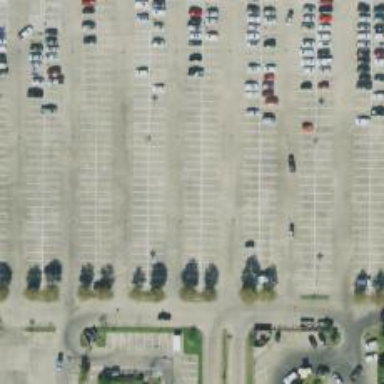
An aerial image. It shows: Parking space is available.